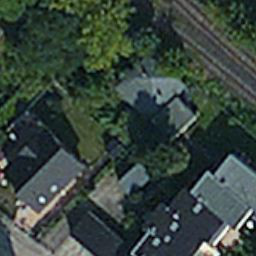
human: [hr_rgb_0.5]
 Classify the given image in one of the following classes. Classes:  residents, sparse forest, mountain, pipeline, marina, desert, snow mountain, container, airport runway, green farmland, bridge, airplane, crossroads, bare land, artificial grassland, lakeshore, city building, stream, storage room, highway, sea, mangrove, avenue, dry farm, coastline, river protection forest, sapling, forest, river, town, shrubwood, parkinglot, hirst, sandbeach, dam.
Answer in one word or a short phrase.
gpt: residents